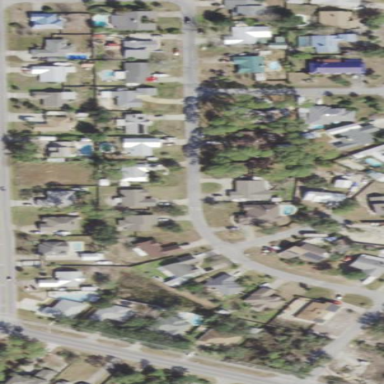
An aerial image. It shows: This residential area consists of single-family homes.